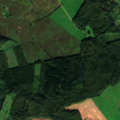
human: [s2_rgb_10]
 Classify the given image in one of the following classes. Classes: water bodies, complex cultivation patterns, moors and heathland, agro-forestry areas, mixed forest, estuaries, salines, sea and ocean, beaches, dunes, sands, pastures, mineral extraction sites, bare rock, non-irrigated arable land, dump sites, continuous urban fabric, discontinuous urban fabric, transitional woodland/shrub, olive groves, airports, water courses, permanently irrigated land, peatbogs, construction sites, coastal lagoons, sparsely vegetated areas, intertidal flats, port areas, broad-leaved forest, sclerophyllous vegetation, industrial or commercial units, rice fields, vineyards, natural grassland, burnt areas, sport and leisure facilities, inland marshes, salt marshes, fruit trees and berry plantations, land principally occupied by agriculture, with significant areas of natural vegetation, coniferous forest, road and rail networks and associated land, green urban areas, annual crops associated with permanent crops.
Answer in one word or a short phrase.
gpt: non-irrigated arable land, pastures, land principally occupied by agriculture, with significant areas of natural vegetation, broad-leaved forest